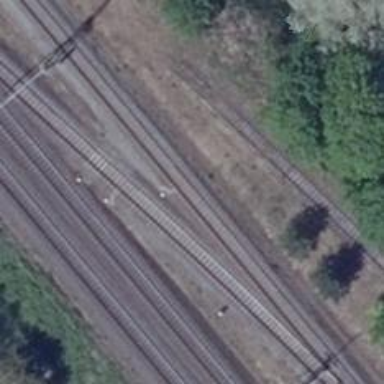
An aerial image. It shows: Railway signal.